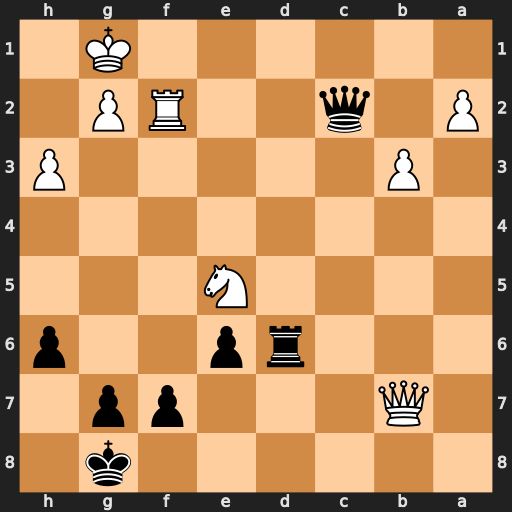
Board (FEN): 6k1/1Q3pp1/3rp2p/4N3/8/1P5P/P1q2RP1/6K1
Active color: b
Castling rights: -
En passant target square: -
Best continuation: Rd1+ Kh2 Qxf2